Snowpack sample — Loveland Pass, Silver Plume, Colorado, USA (1/12/25, 11:40 AM MST)
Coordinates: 39.66, -105.88
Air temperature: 7 °F
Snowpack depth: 140 cm
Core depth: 10 cm
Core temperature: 41 °F
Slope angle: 11°, slope face: 30°
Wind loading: high
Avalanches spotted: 2
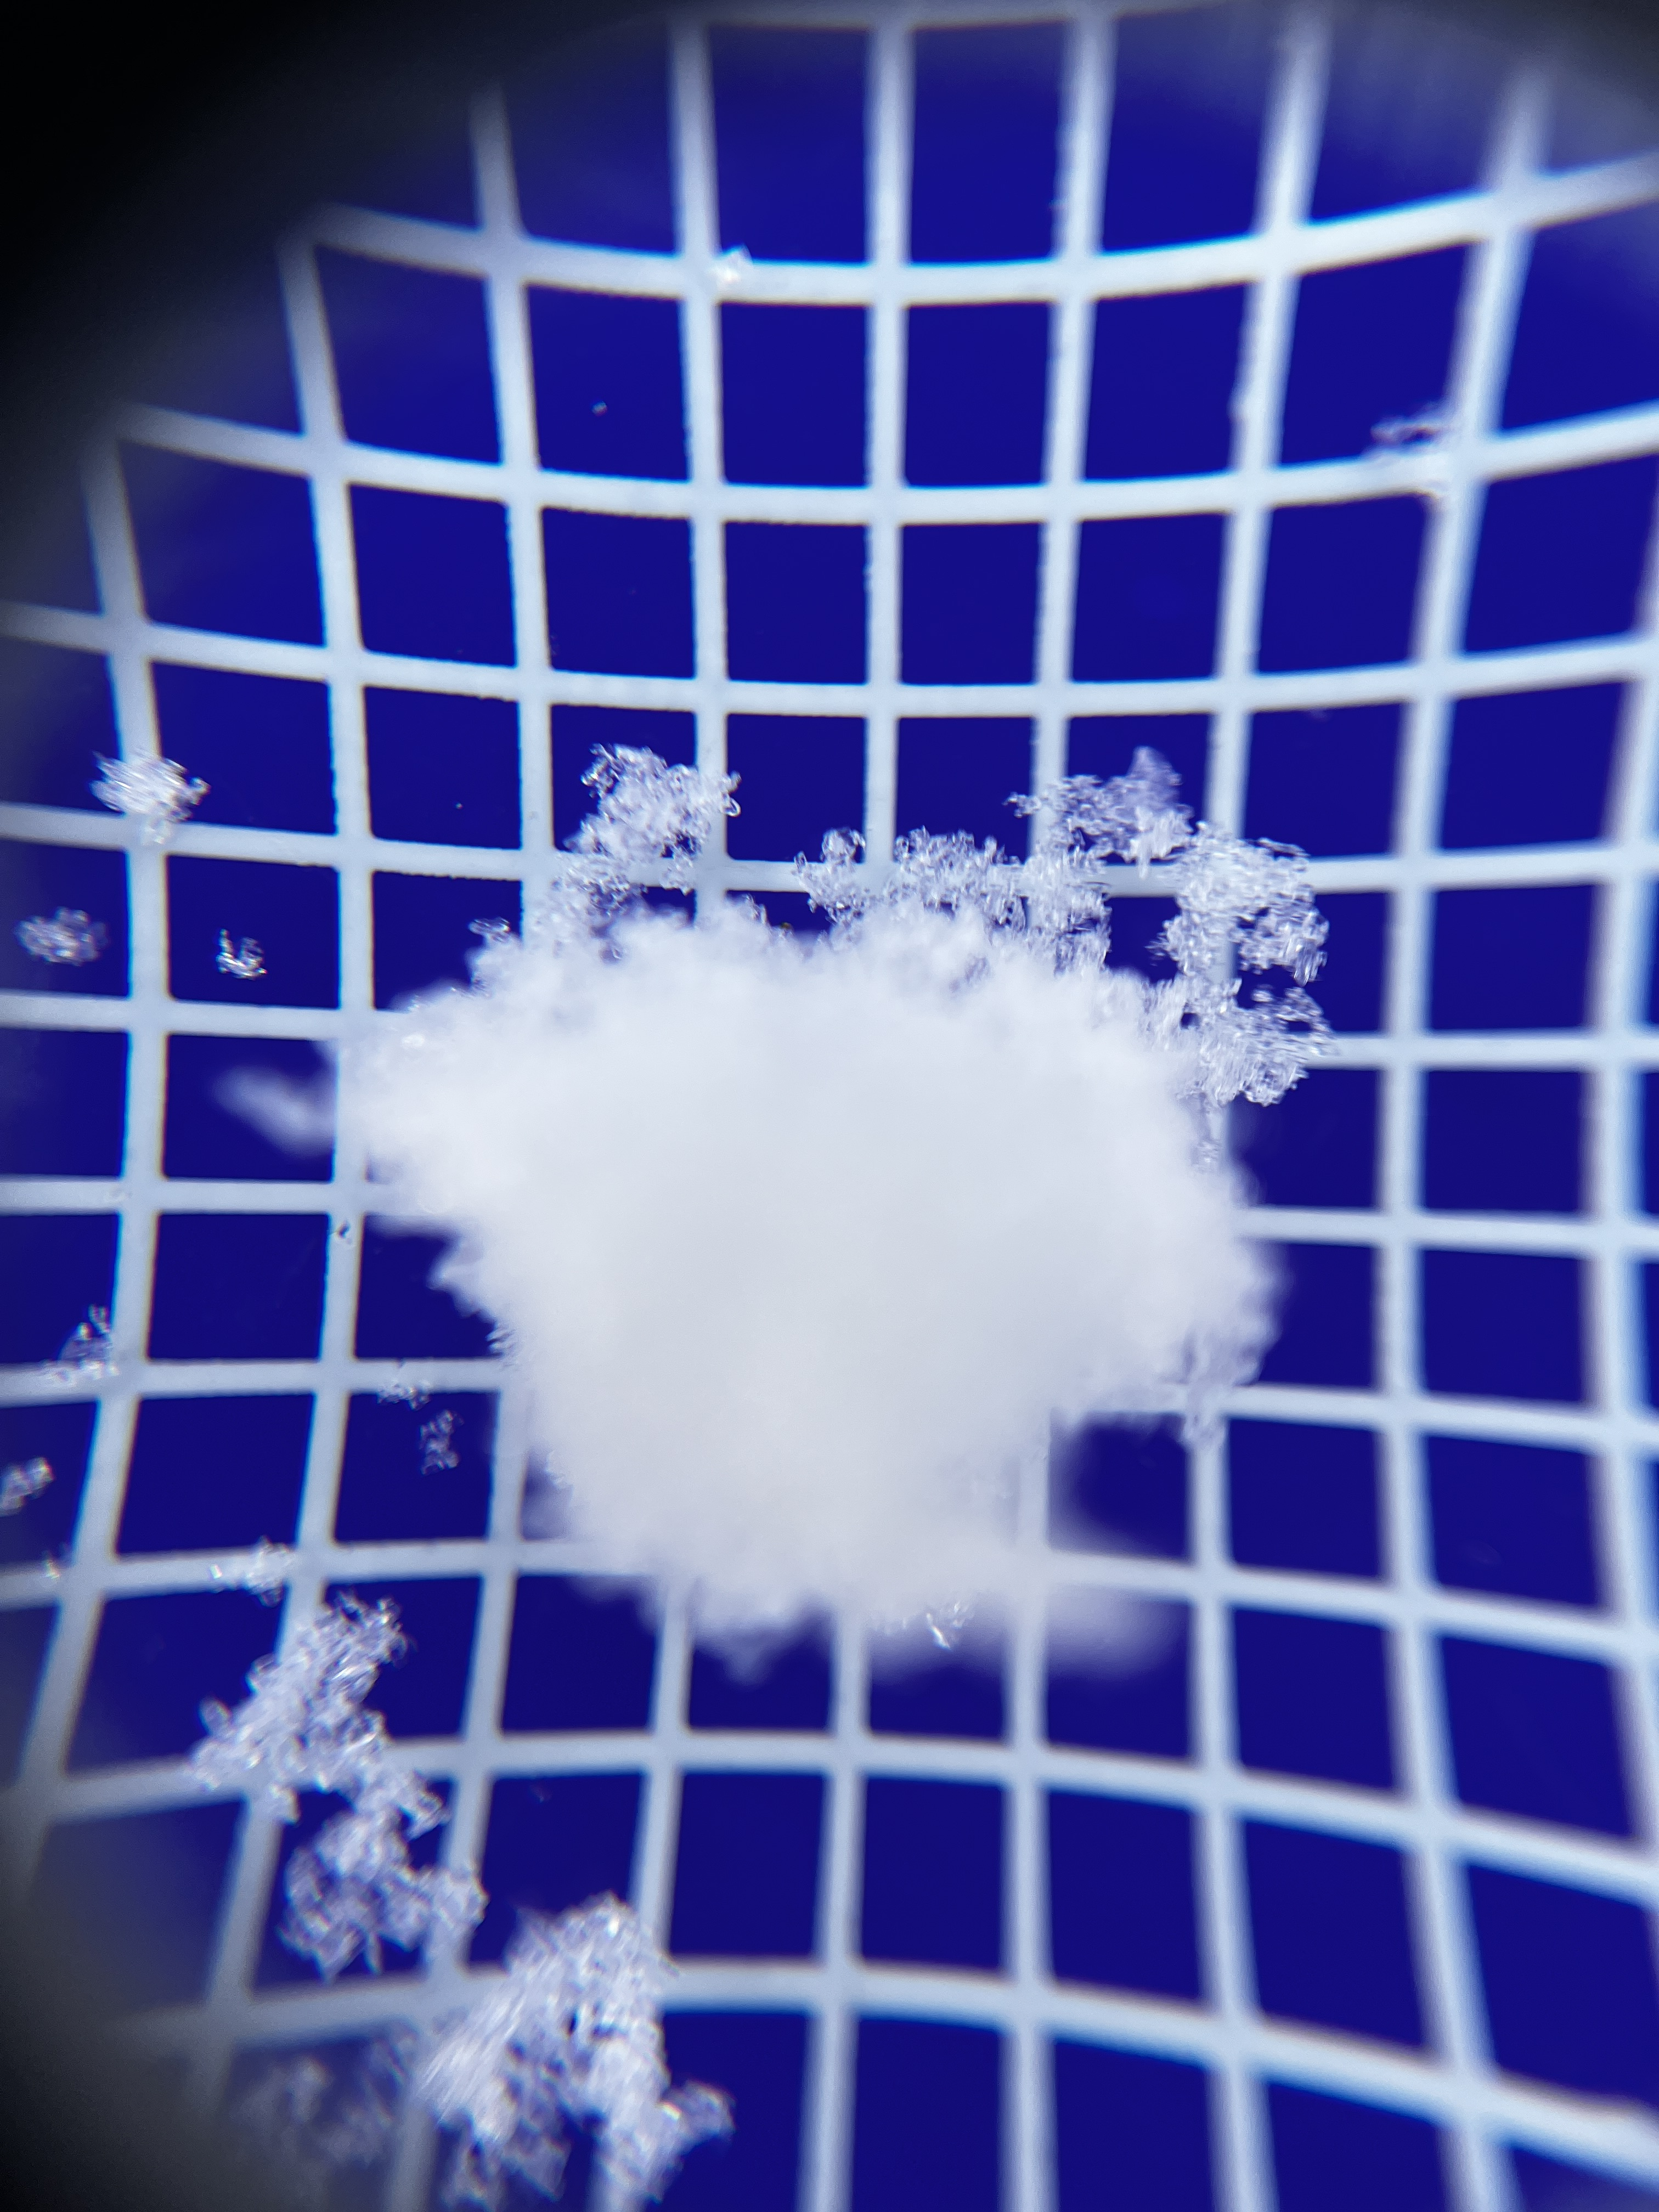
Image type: magnified_profile
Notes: Pilot using slightly modified coring method that took too large segment for snow profile picturing, advised not to use in higher level models. Two avalanche on south face nearby, partially cloudy with light snow in the last 24 hours. Lots of wind loading on eastern features.